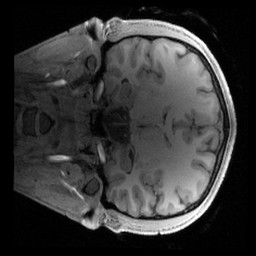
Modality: T1w
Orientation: coronal
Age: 23
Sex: male
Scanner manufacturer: siemens
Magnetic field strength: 3 T
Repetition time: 2.4 s
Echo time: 0.00241 s